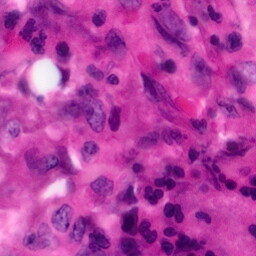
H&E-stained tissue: Pancreatic